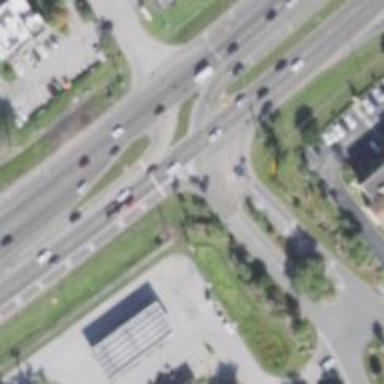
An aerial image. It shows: Trunk link highway.